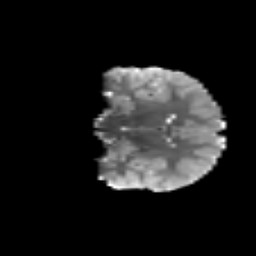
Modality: T2w
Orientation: coronal
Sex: male
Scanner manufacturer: siemens
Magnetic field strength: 3 T
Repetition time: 5 s
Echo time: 0.071 s